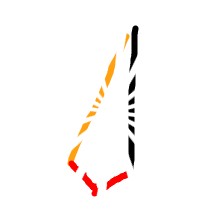
Shape: kite